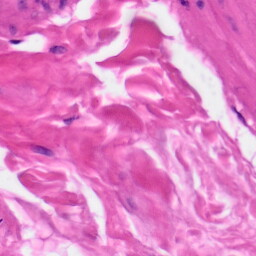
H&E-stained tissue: Skin